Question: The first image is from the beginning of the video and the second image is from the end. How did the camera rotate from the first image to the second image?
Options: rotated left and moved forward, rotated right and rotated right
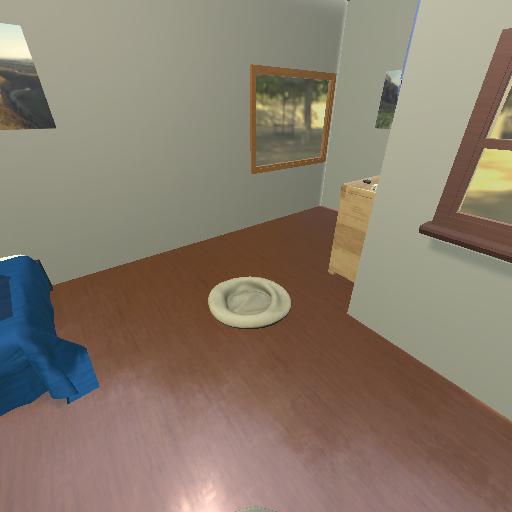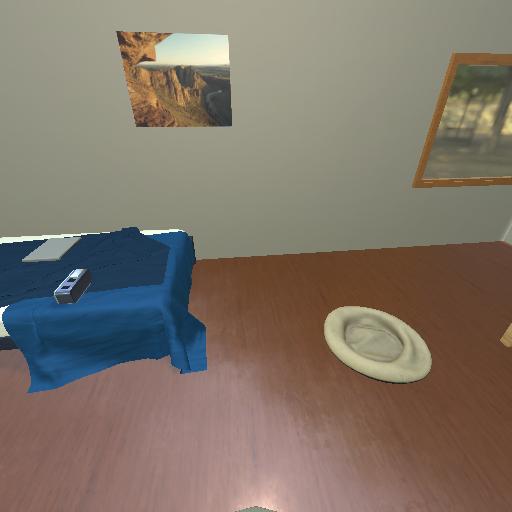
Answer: rotated left and moved forward